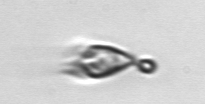
Label: Paratontonia_gracillima